Field crop: maize
Growth stage: 2
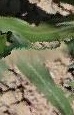
Species: maize